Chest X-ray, PA view. Patient: 64 years old, sex M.
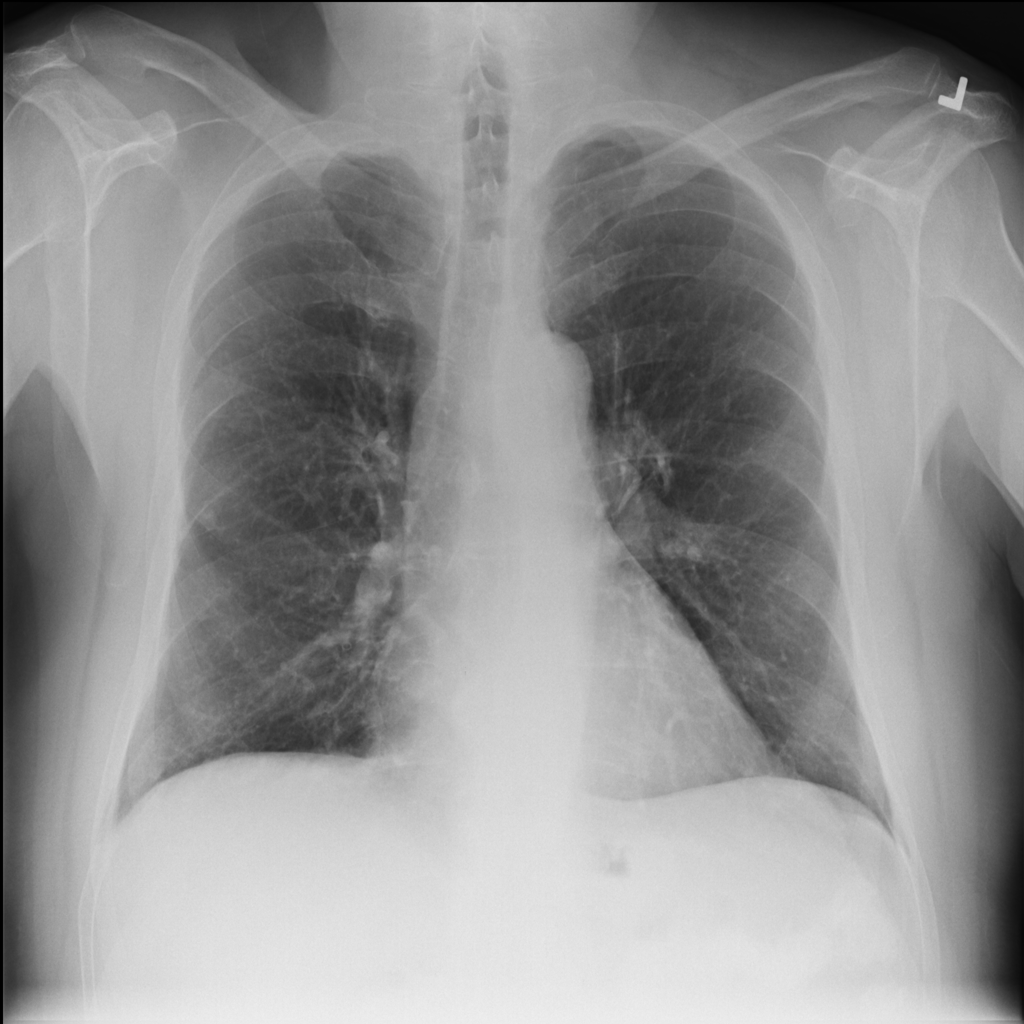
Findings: No Finding